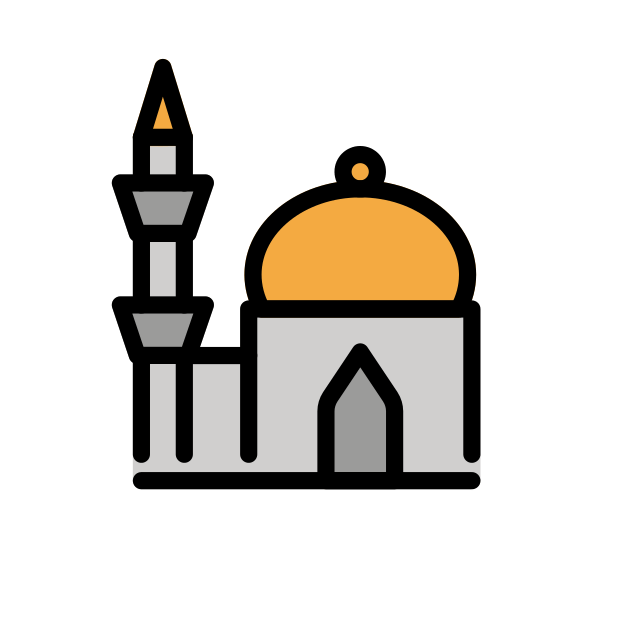
Emoji: 🕌
Name: mosque
Unicode: 0x1f54c